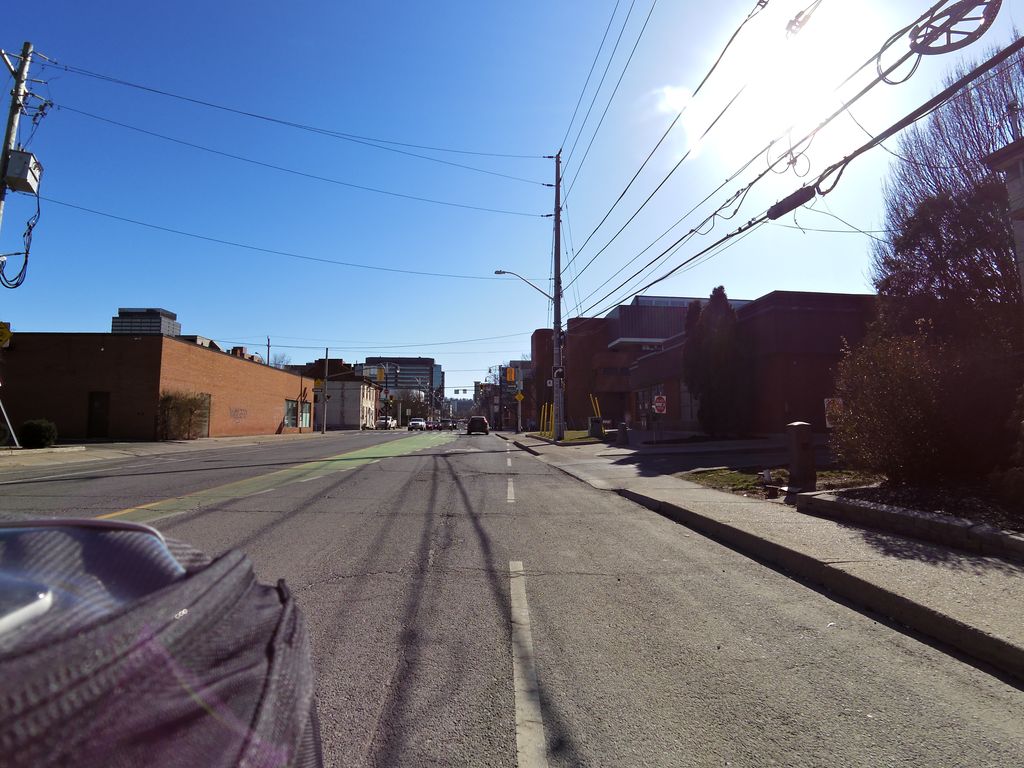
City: hamilton